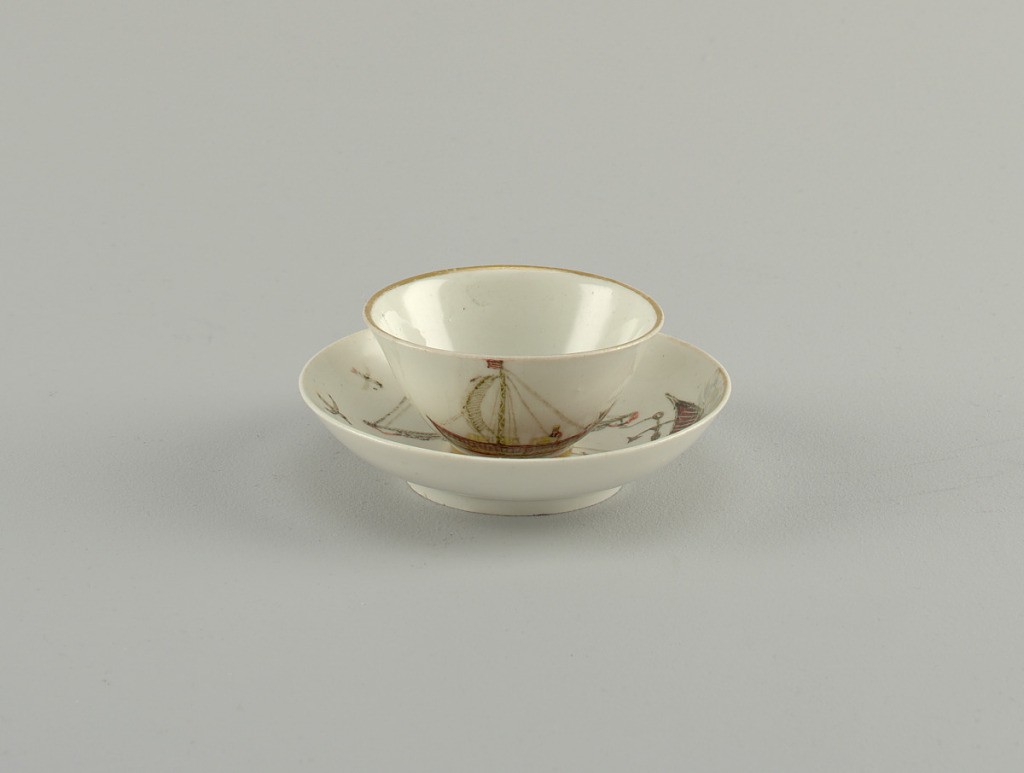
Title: Cup and Saucer
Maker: Meissen Porcelain Manufactory, German, active from 1710 to the present
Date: early 18th century
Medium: porcelain, vitreous enamel, gold
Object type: cup and saucer
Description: a) Flaring cup without handle, on a small foot rim that is gilded. On one side a small sailing vessel with two men and cargo; opposite, a bird perching on branch. b) Plain saucer, painted with large sailing vessel, house-shaped cabin aft, and furled sails. On deck, three man and anchor.